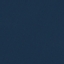
Land use / land cover: SeaLake